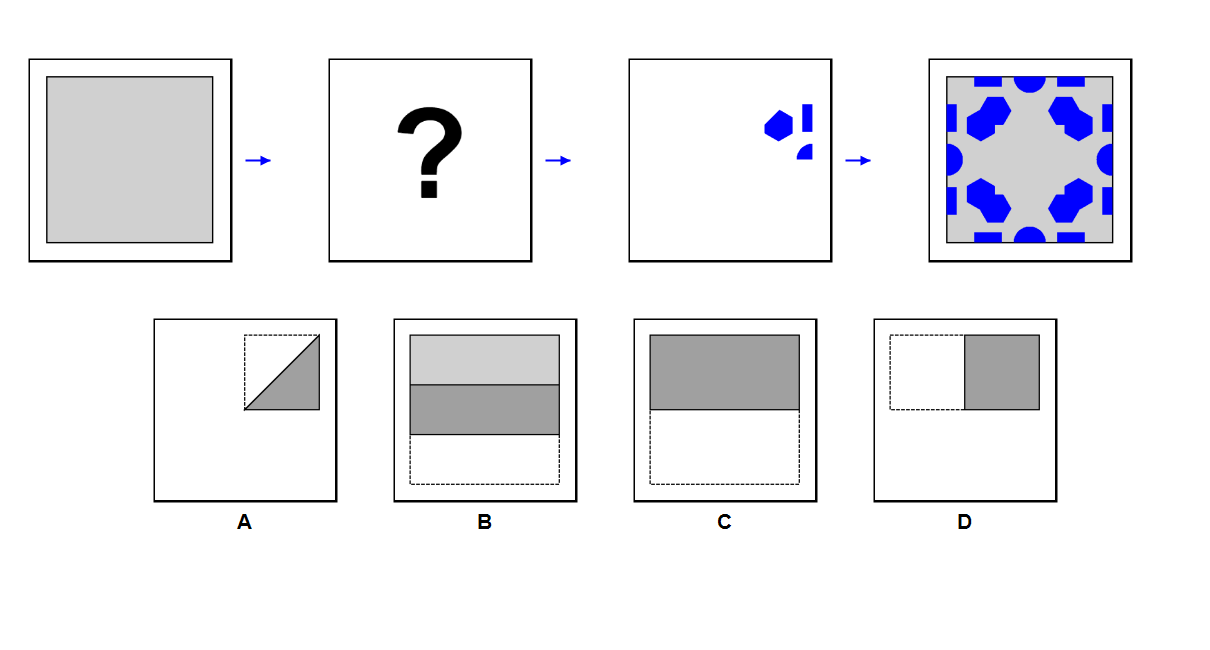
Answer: B